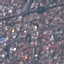
Label: Residential